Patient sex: M
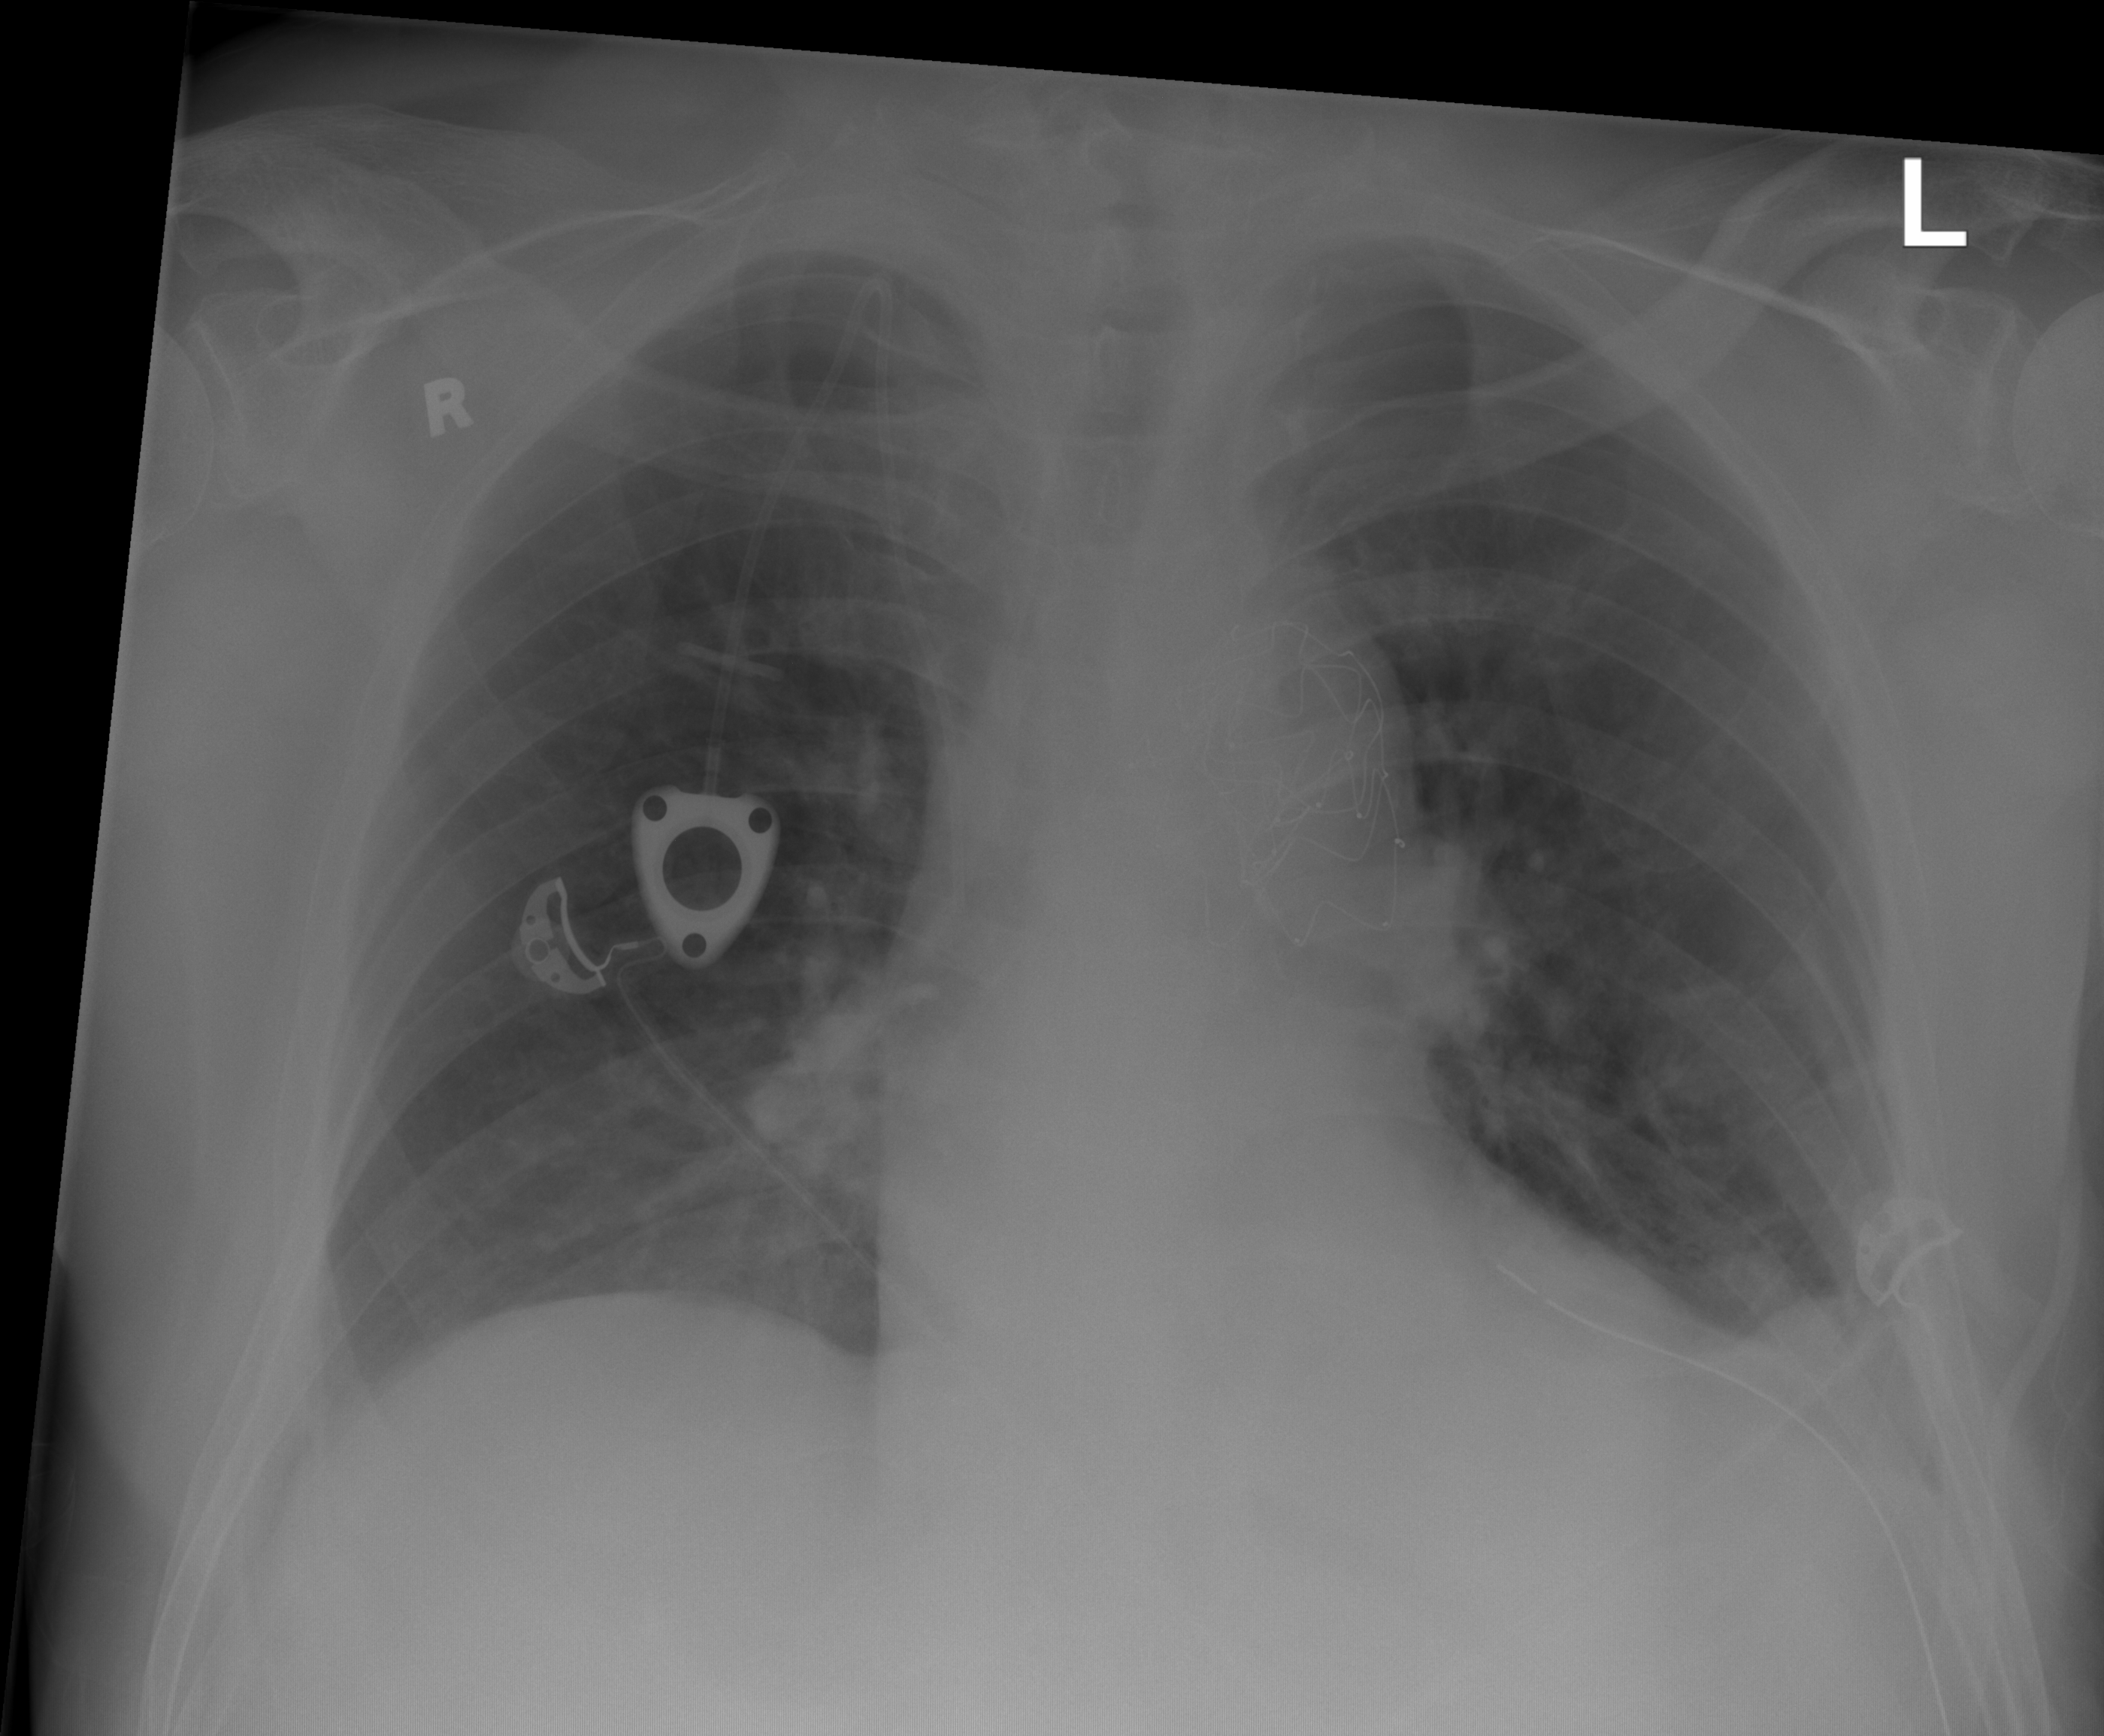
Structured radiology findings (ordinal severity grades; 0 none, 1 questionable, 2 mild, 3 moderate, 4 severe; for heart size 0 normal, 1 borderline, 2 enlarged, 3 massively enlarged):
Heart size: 0
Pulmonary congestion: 0
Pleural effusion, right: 0
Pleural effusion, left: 2
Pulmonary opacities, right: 0
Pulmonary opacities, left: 0
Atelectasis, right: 0
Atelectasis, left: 2